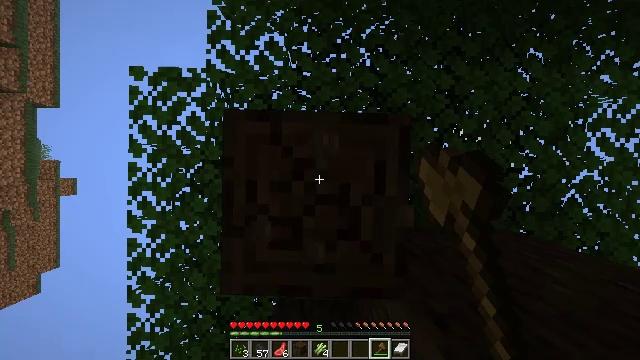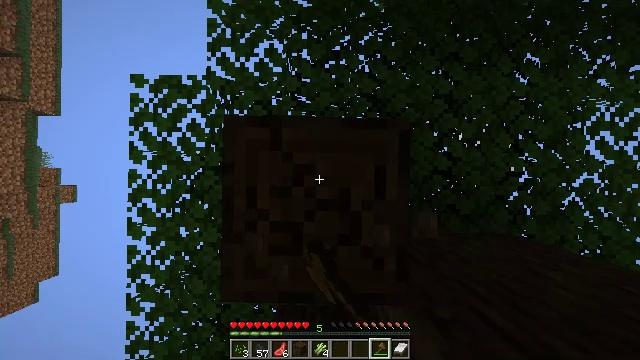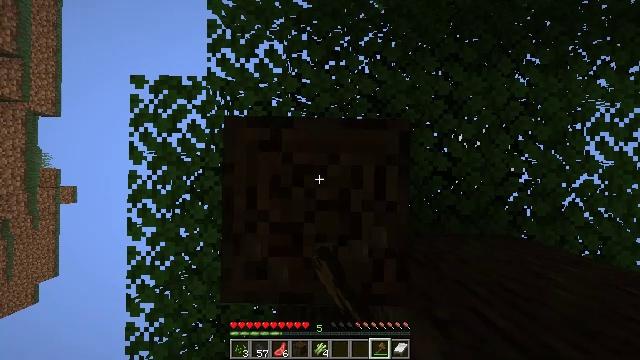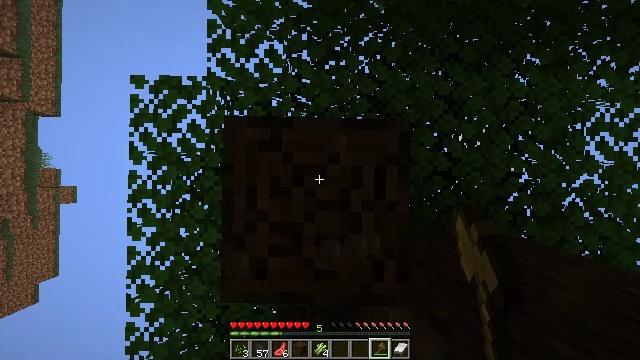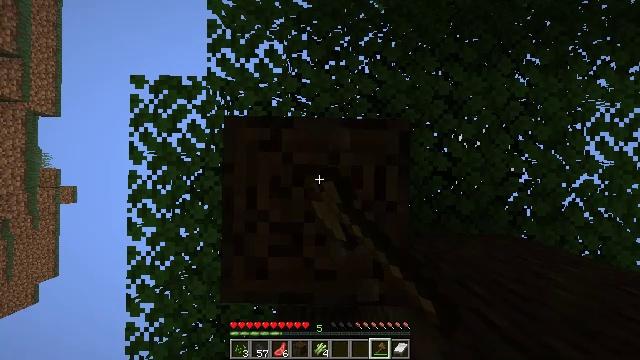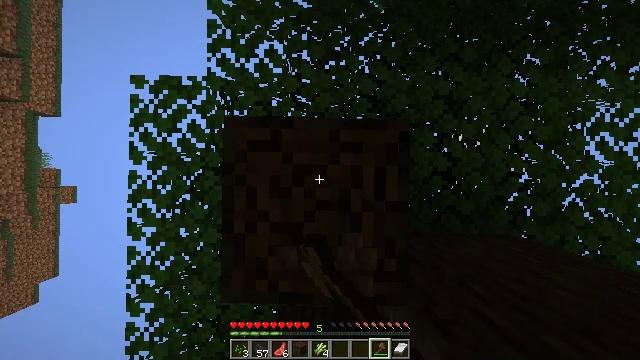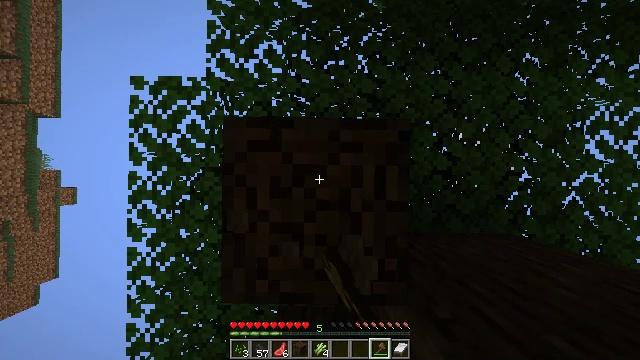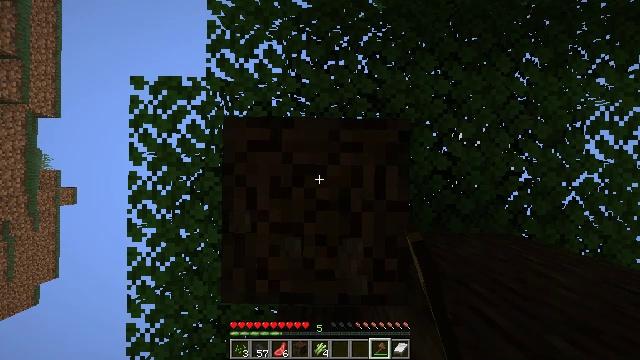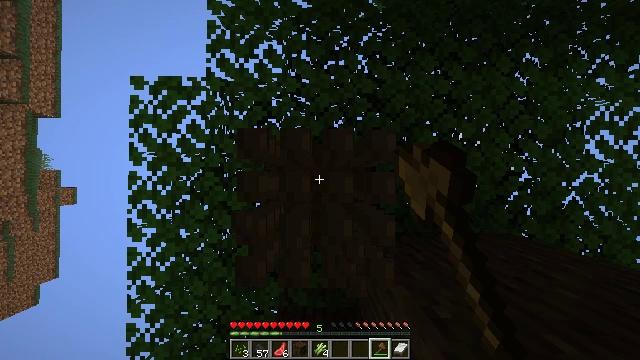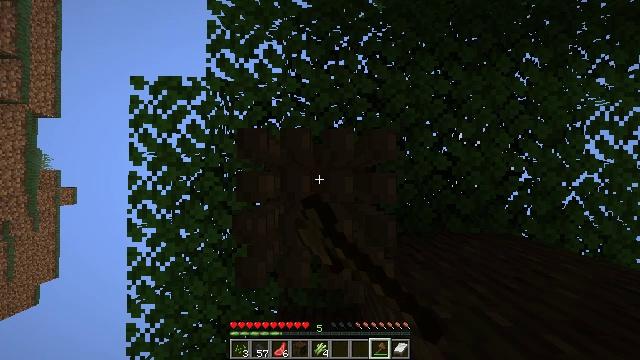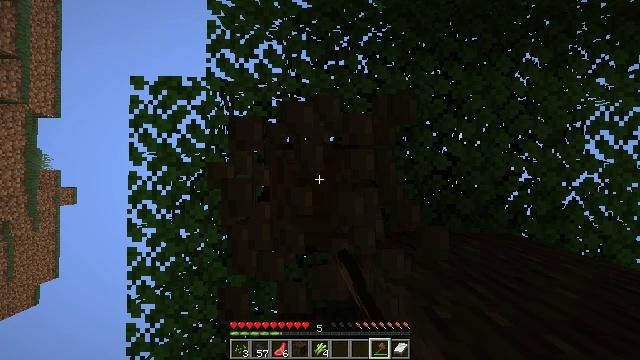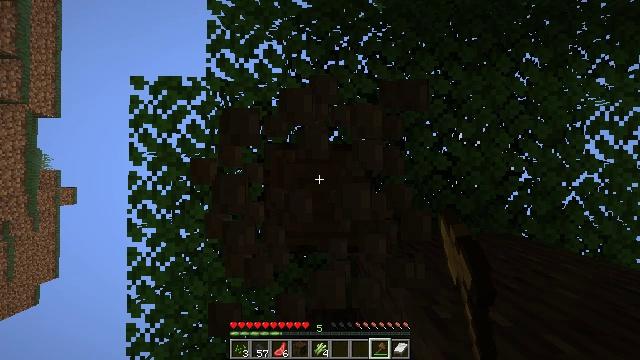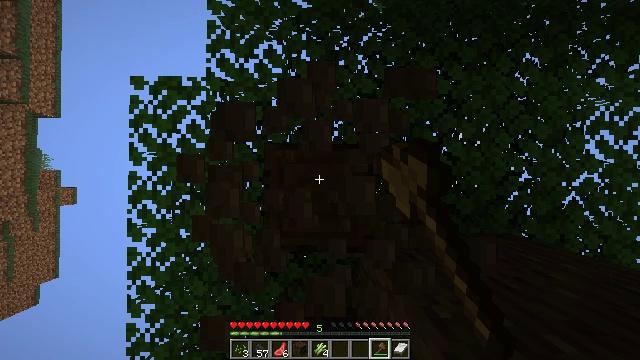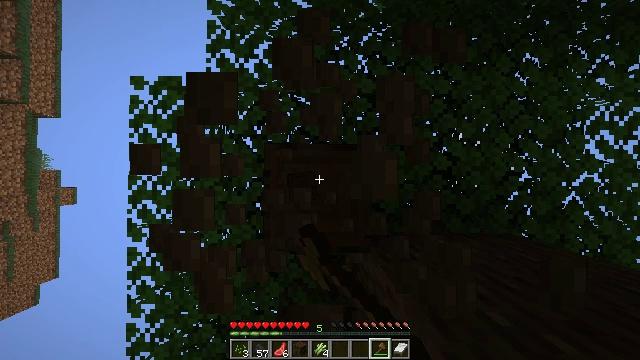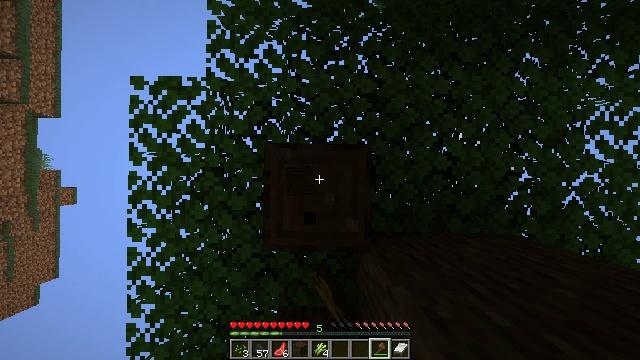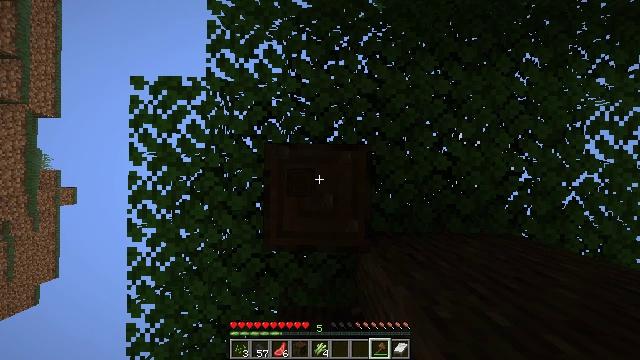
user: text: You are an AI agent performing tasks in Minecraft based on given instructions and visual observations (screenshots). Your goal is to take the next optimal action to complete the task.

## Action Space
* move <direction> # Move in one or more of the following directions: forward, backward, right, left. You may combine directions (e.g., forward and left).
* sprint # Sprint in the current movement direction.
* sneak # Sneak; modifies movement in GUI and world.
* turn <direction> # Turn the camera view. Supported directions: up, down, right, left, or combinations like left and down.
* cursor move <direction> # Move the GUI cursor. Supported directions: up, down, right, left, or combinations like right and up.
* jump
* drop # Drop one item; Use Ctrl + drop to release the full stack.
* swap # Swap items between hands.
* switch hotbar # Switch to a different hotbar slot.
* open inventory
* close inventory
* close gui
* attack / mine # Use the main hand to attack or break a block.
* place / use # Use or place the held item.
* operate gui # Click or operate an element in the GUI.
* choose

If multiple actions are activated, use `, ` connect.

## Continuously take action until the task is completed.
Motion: motion action
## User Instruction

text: Gather dark oak log for crafting.
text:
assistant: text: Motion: turn up, attack / mine
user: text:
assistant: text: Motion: attack / mine
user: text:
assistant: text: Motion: attack / mine
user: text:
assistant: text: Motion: attack / mine
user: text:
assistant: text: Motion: attack / mine
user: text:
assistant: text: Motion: attack / mine
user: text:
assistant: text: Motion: attack / mine
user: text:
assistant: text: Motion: attack / mine
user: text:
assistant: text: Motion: attack / mine
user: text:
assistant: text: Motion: attack / mine
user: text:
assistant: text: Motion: attack / mine
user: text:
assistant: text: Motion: attack / mine
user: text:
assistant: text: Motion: attack / mine
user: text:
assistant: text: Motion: attack / mine
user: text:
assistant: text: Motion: attack / mine
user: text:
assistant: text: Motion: attack / mine
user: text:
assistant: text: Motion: attack / mine
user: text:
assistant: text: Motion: attack / mine
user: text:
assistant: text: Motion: attack / mine
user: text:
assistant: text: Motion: attack / mine
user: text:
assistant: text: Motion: attack / mine
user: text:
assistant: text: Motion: attack / mine
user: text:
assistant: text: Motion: attack / mine
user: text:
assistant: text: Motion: attack / mine
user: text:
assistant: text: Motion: attack / mine
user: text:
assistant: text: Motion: attack / mine
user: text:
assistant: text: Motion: attack / mine
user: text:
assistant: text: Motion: attack / mine
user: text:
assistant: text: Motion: attack / mine
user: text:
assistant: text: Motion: attack / mine